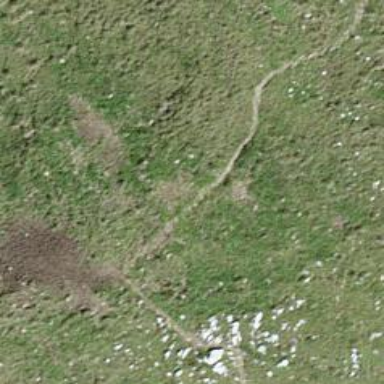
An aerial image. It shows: Path covered in grass.